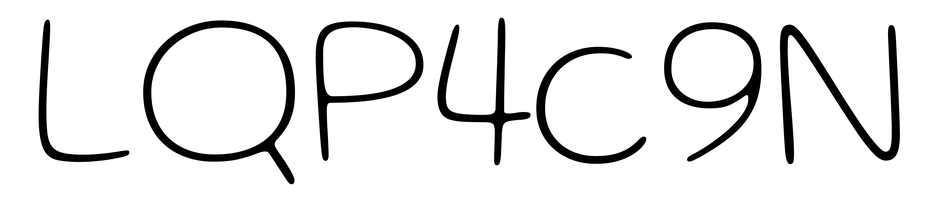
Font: Gluten_Thin